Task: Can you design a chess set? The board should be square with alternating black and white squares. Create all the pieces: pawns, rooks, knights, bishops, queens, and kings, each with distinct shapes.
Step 5083:
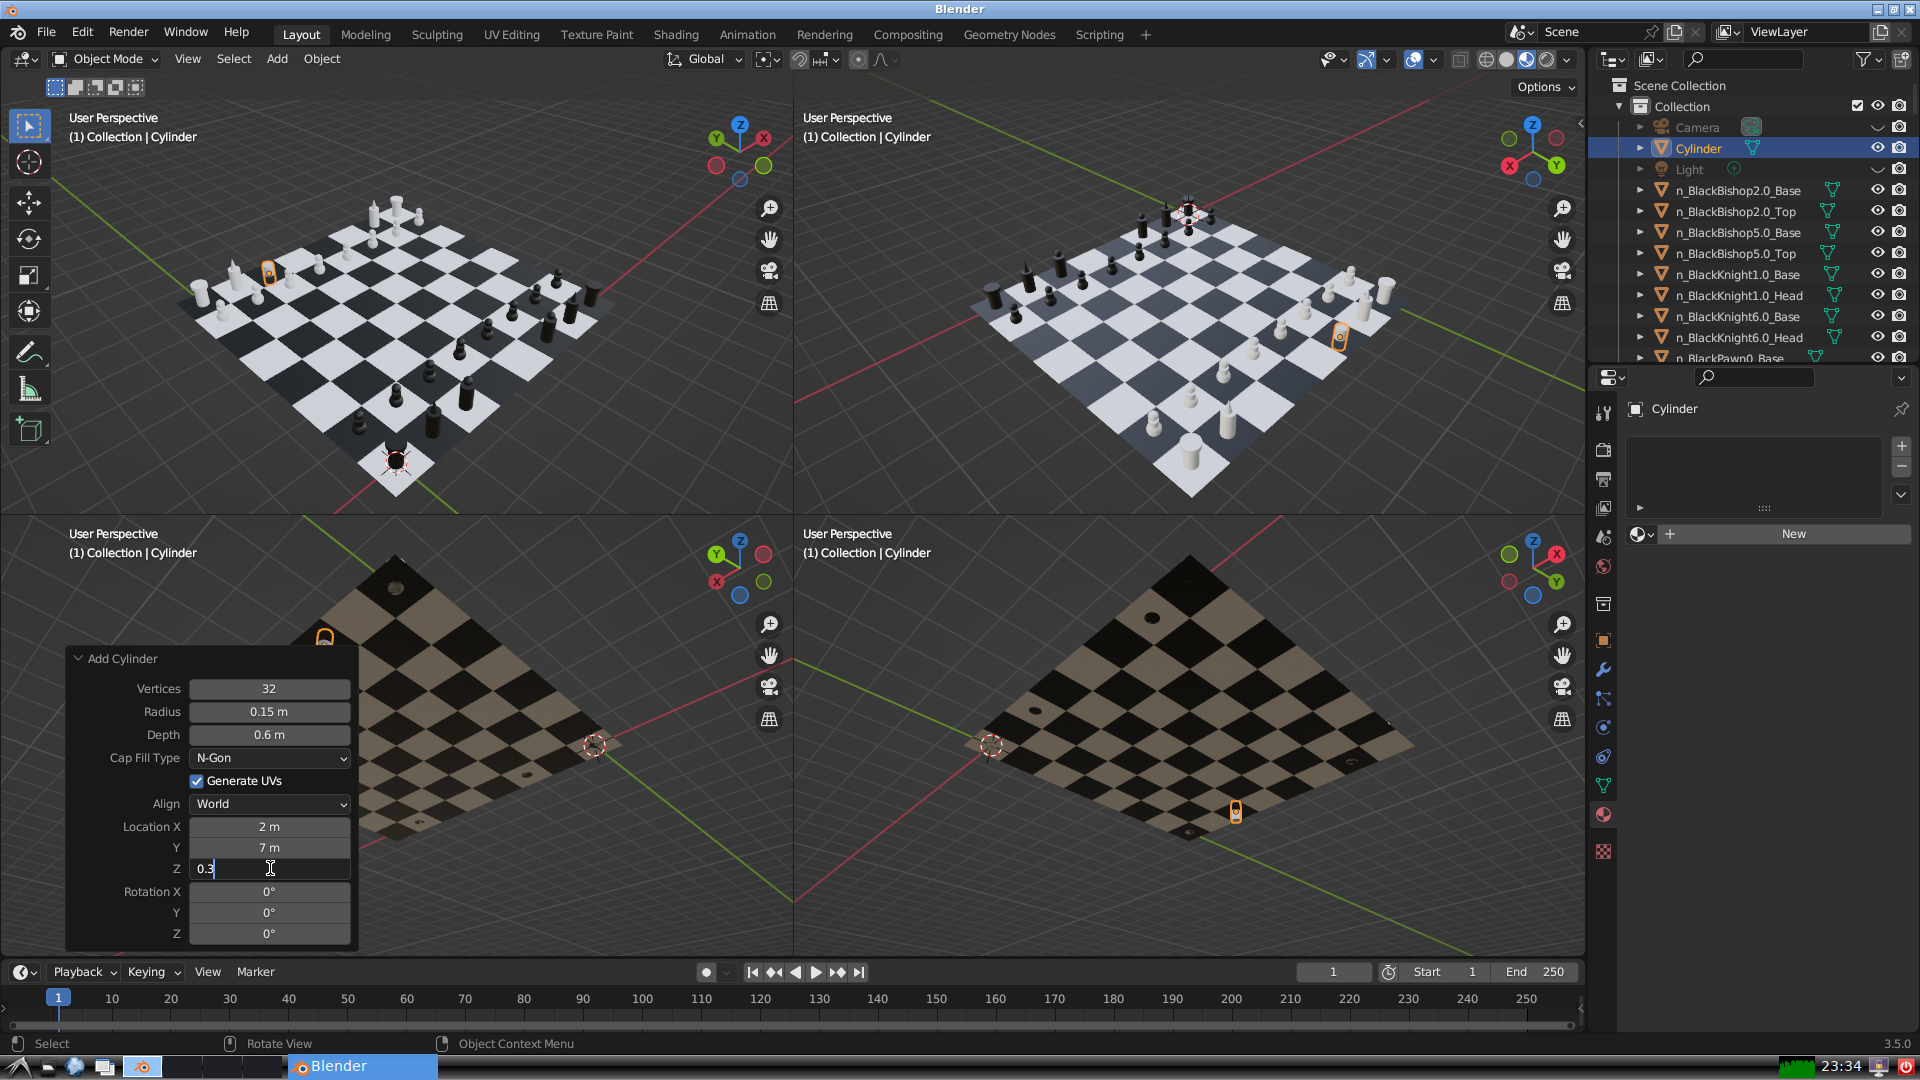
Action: {"key_press": ['Return']}